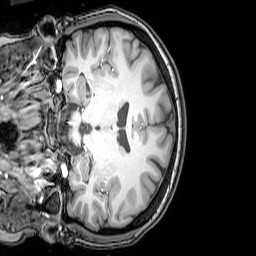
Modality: T1w
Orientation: coronal
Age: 23
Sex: female
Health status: healthy
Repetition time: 0.081 s
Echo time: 0.037 s